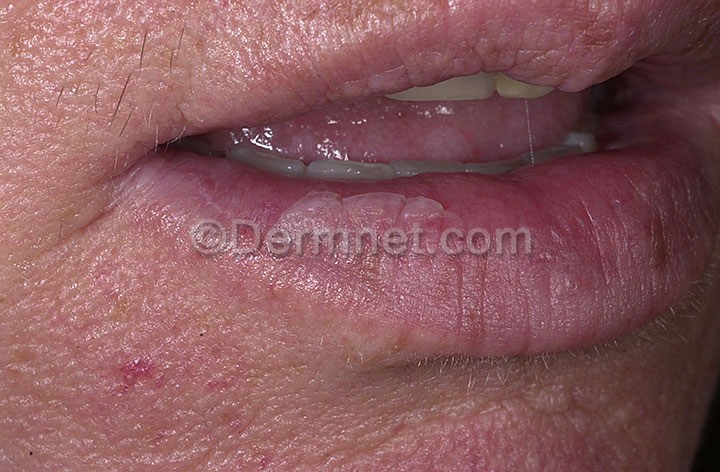
Disease: Actinic Keratosis Basal Cell Carcinoma and other Malignant Lesions